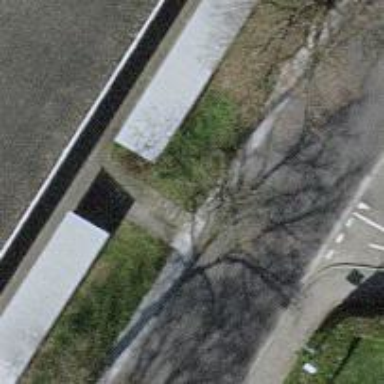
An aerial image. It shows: Set of steps on the road.